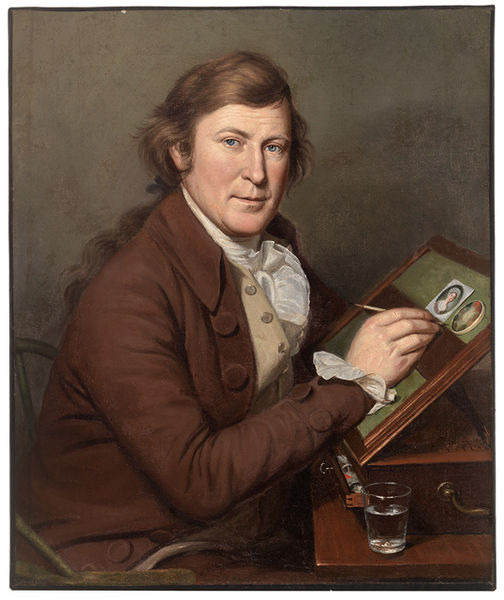
Titel: James Peale Painting a Miniature
Künstler: Charles Willson Peale
Standort: Amherst (Massachusetts, USA)
Institution: Mead Art Museum, Amherst College
Schlagwörter: gemälde, hand, mann, wasser, glas, grau, nase, stuhl, tisch, jacke, kragen, ärmel, porträt, haare, rechts, bilder, bilderrahmen, schreibtisch, farbe, chair, white, blouse, collar, face, hair, nose, painting, portrait, sitting, zopf, maler, picture, brown, rüschen, holztisch, wasserglas, kunst, malen, pinsel, pult, wood, zeichnen, man, background, water, eyes, suit, drawing, frame, coat, buttons, glass, zeichner, box, artist, board, eisle, painter, pencil, eye, cup, brush, paint, braunhaarig, miniature, langhaarig, shirt, geschicht, button, portrat, ruffle, ponytail, miniaturist, amulette